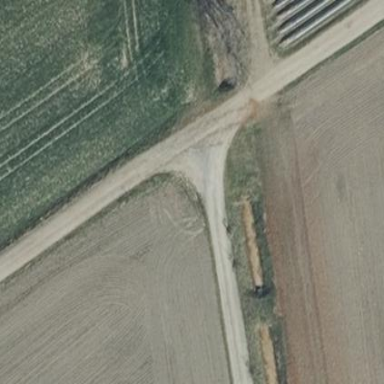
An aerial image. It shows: Track junction.